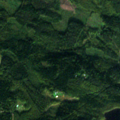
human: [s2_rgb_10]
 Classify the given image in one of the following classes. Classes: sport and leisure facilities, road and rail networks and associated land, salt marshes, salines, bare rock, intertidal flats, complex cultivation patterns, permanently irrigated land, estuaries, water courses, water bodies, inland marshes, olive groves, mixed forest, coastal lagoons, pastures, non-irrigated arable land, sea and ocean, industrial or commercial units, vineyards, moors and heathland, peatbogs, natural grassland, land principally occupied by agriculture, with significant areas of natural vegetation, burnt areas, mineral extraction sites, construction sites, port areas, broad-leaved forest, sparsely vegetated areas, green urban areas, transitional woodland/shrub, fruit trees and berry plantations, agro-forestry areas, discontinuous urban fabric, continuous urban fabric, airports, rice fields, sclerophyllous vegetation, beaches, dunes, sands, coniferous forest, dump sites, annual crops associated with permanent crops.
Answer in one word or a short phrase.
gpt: broad-leaved forest, mixed forest, transitional woodland/shrub